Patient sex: F
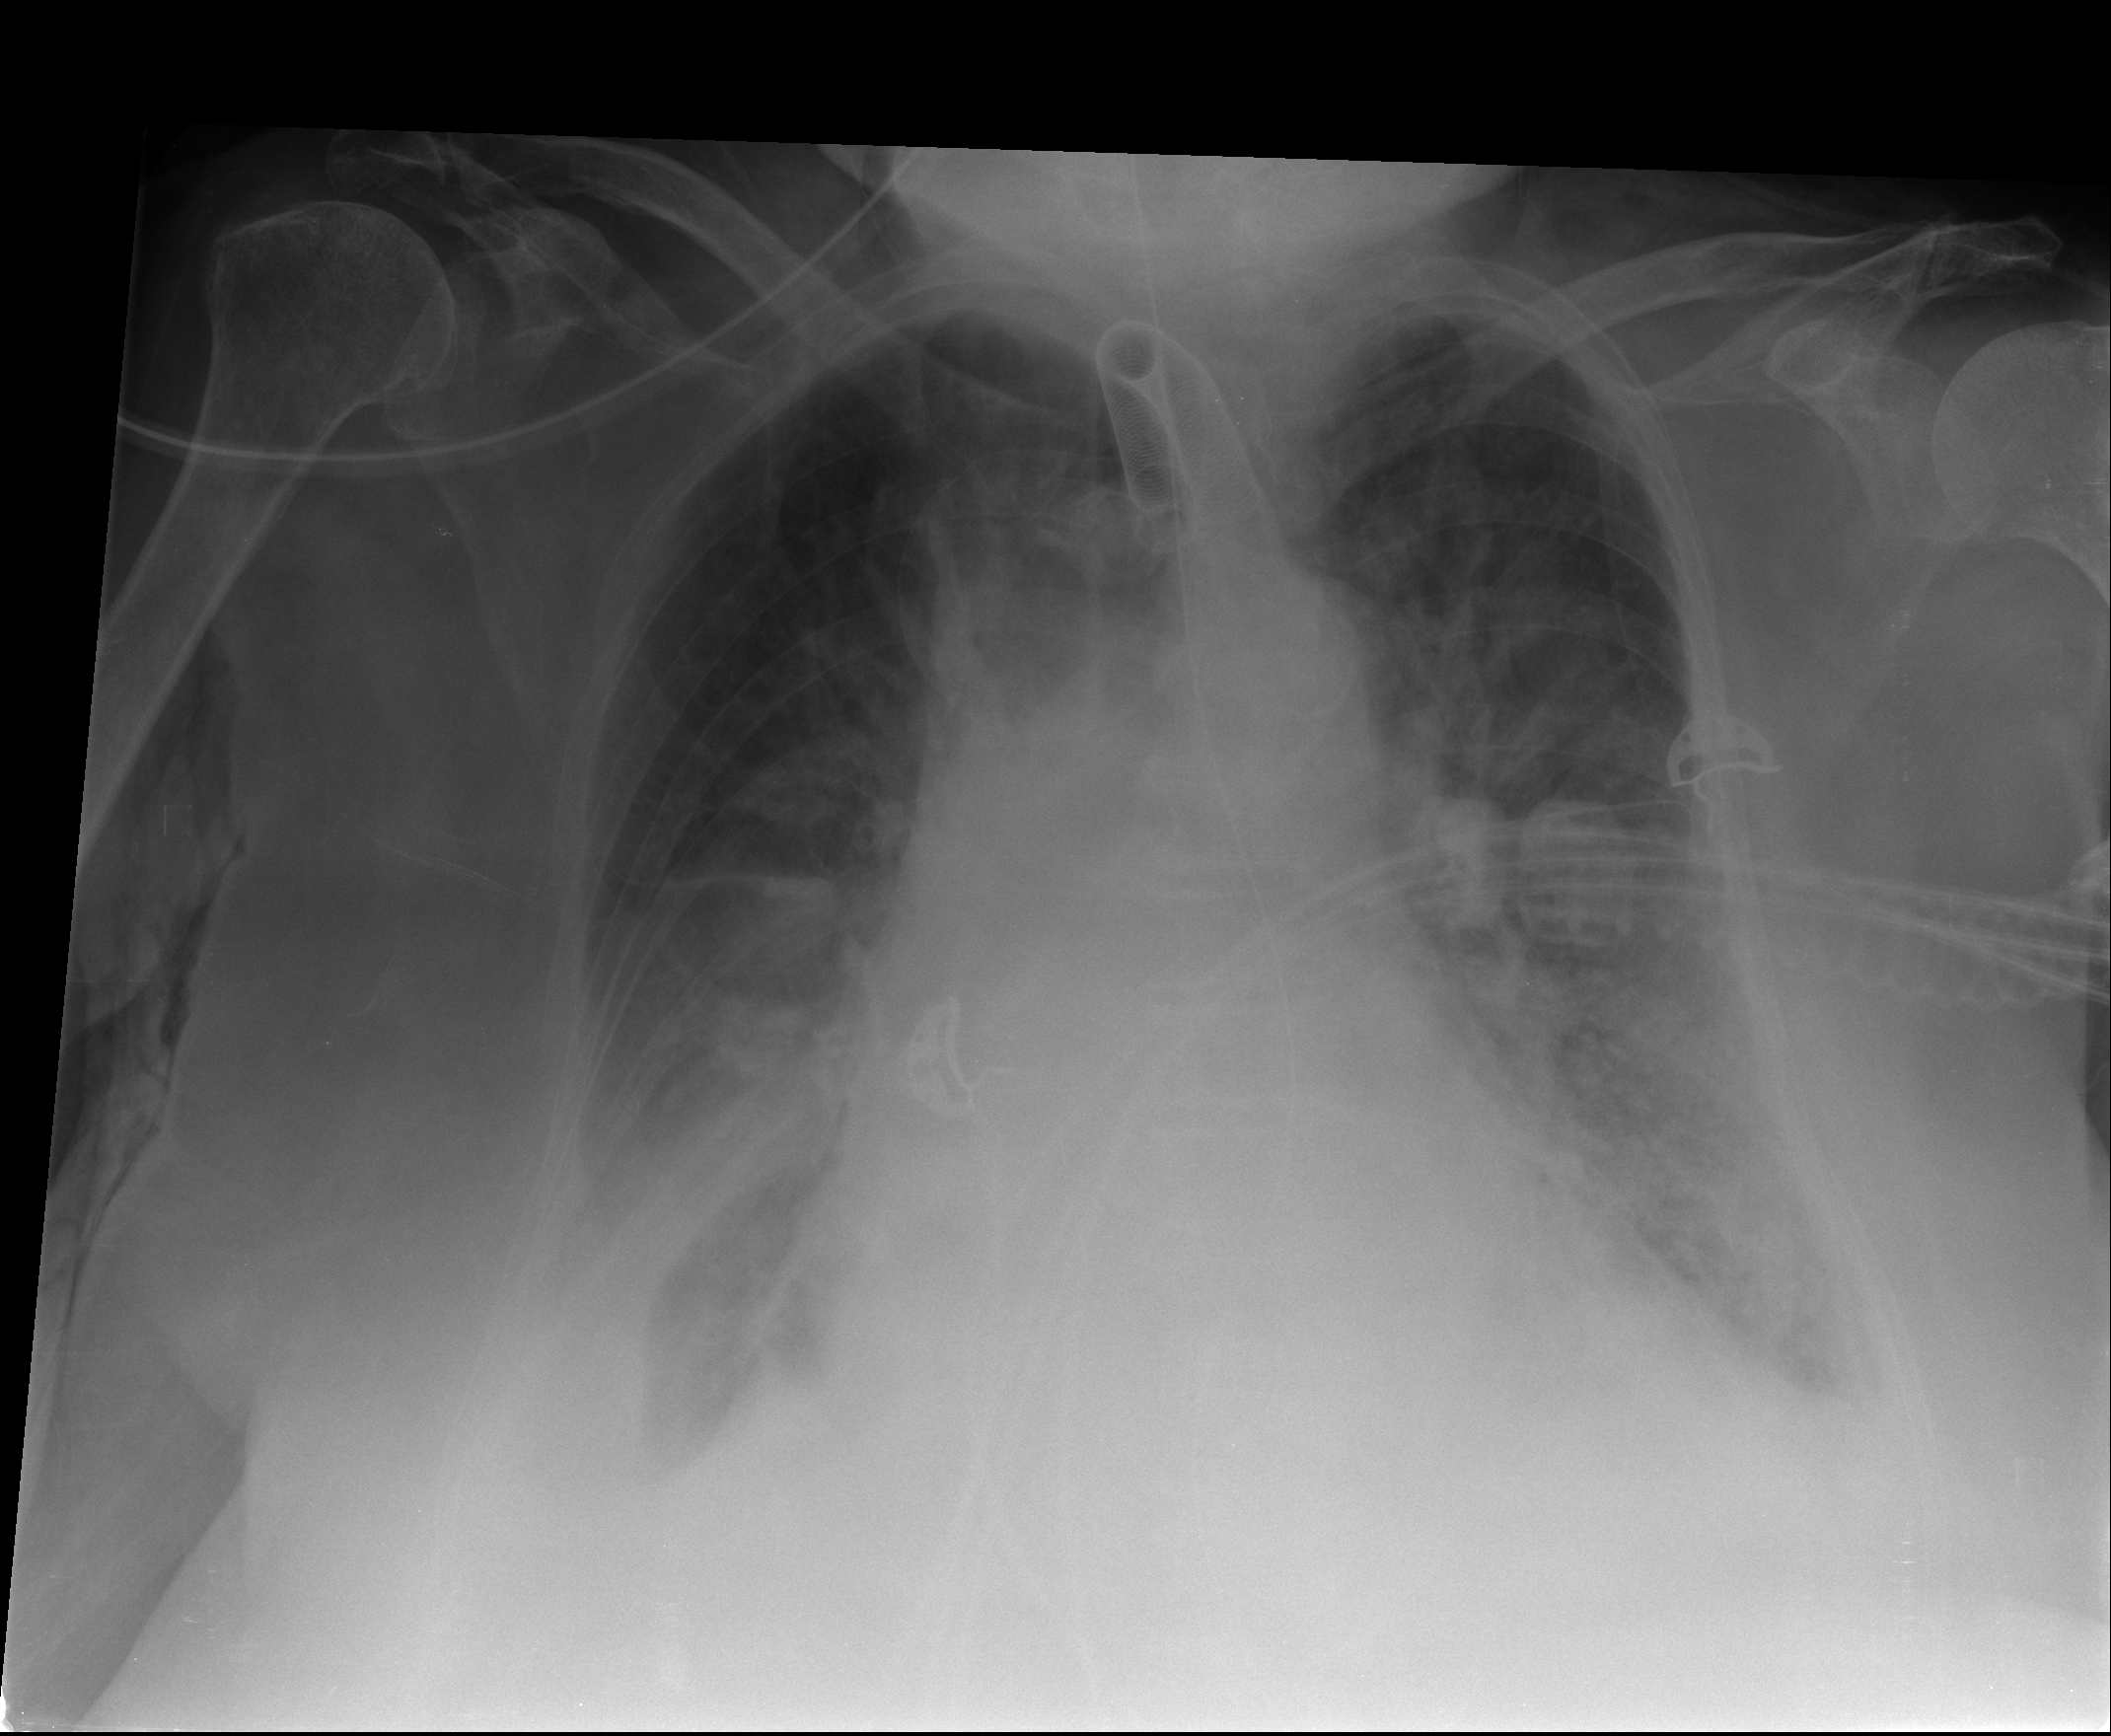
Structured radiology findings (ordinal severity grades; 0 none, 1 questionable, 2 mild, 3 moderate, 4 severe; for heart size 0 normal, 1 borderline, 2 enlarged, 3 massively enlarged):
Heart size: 3
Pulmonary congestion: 3
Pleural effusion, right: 3
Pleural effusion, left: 3
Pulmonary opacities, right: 3
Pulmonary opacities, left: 2
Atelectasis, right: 3
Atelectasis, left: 2